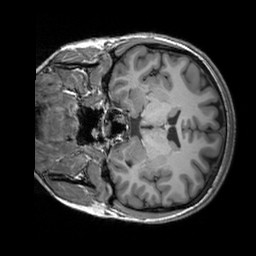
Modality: T1w
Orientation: coronal
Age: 20
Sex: female
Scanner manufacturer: siemens
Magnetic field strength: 3 T
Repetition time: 2.3 s
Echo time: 0.00303 s